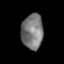
Tissue: lung
Cell type: Epithelial cells
Senescence score: 0.242
Nuclear area (px): 746
Mean DAPI intensity: 121.525